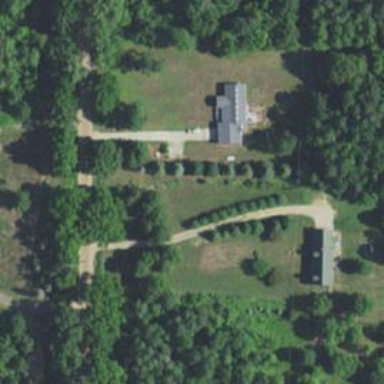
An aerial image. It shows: Driveway.